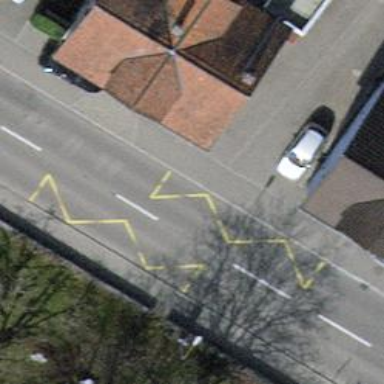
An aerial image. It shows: Public transport stop position.